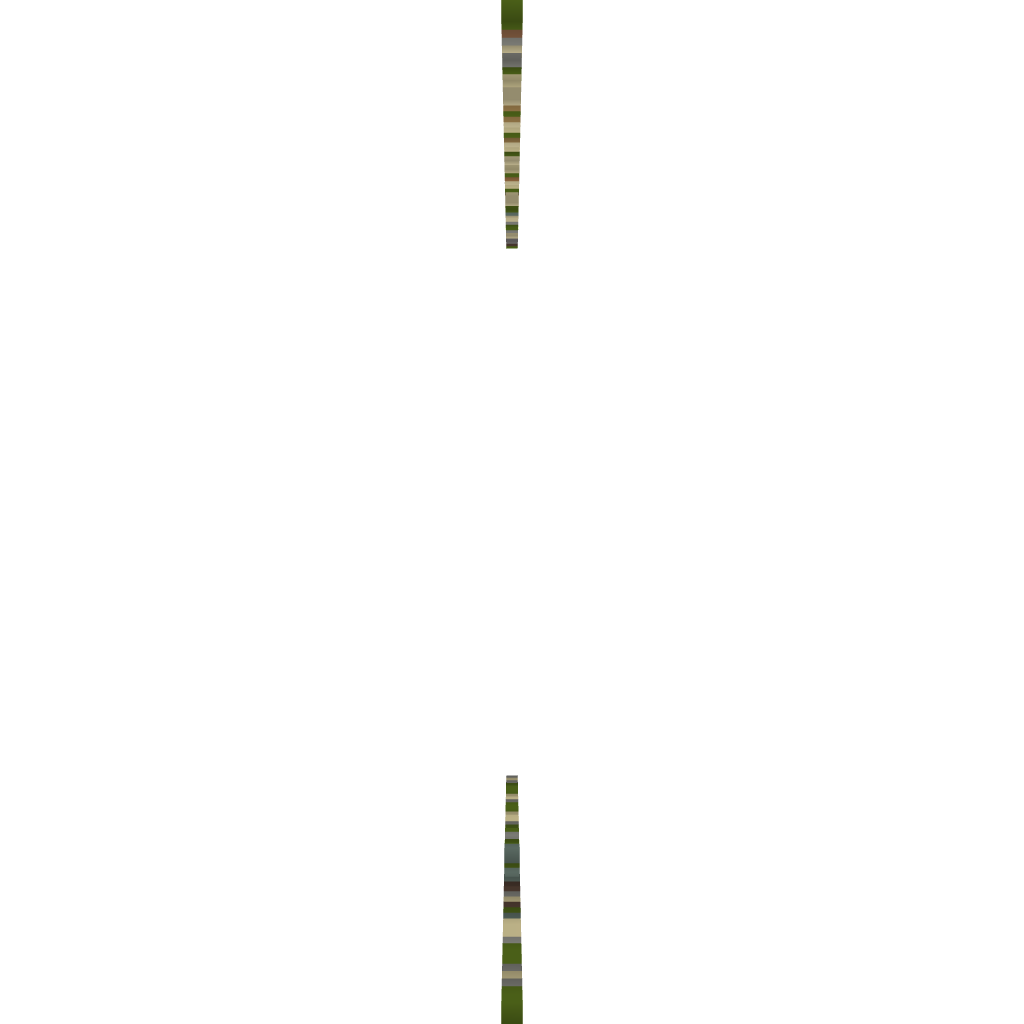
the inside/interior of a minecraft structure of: Loool face